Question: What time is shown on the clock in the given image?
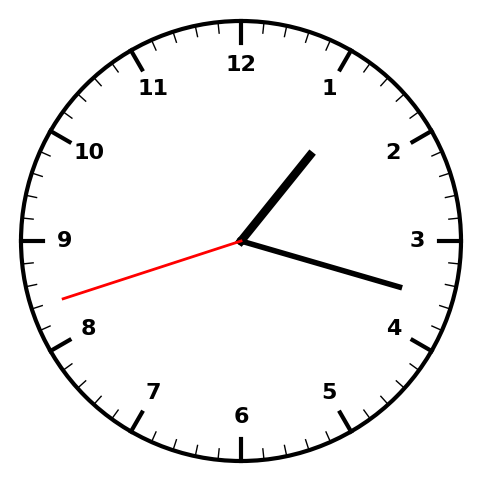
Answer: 01:17:42